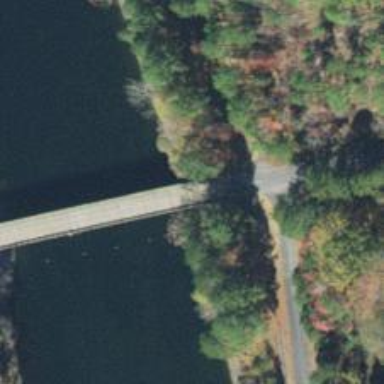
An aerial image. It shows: Residential road passing over beam bridge.